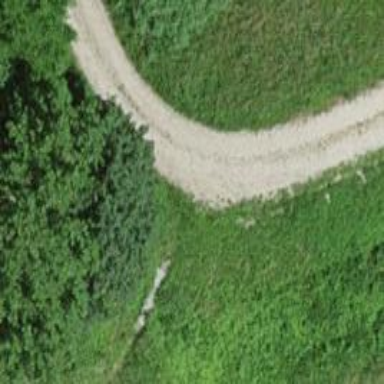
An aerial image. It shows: Ground path.